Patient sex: M
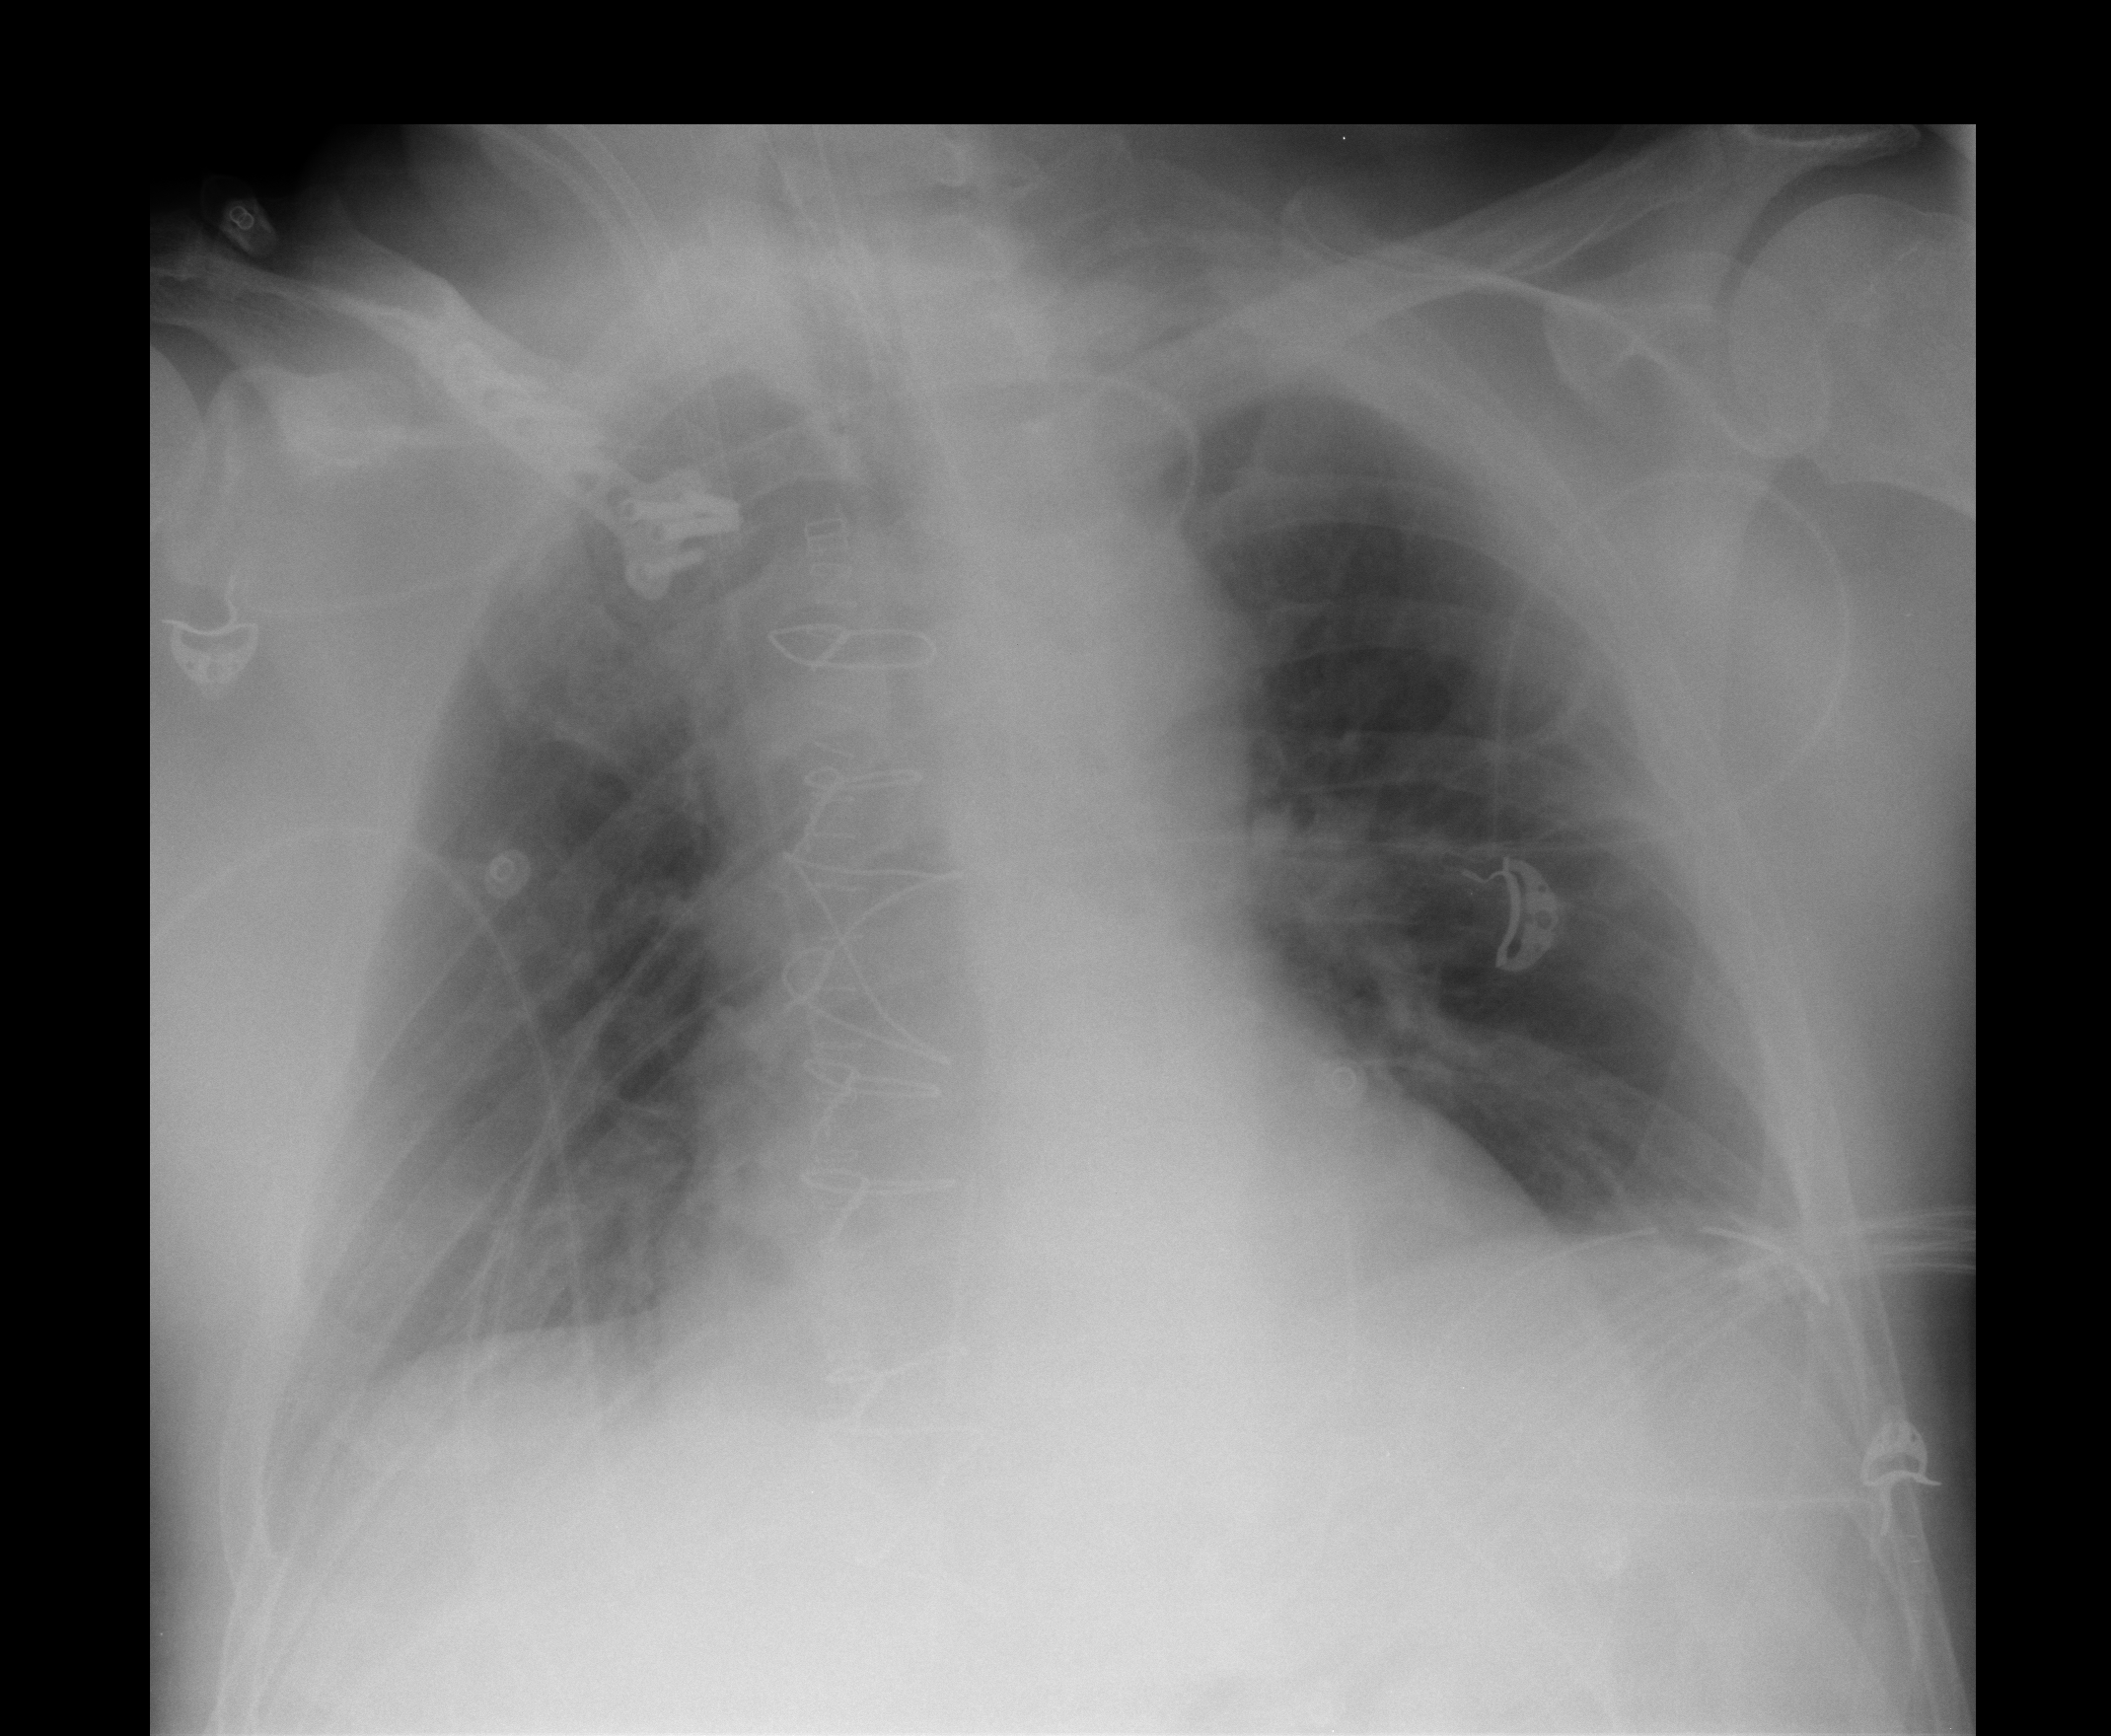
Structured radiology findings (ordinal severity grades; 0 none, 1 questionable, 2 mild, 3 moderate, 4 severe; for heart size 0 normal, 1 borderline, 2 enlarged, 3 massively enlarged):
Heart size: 0
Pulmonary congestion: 2
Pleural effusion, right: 2
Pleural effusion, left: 0
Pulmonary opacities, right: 0
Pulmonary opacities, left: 0
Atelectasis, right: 2
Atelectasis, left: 0